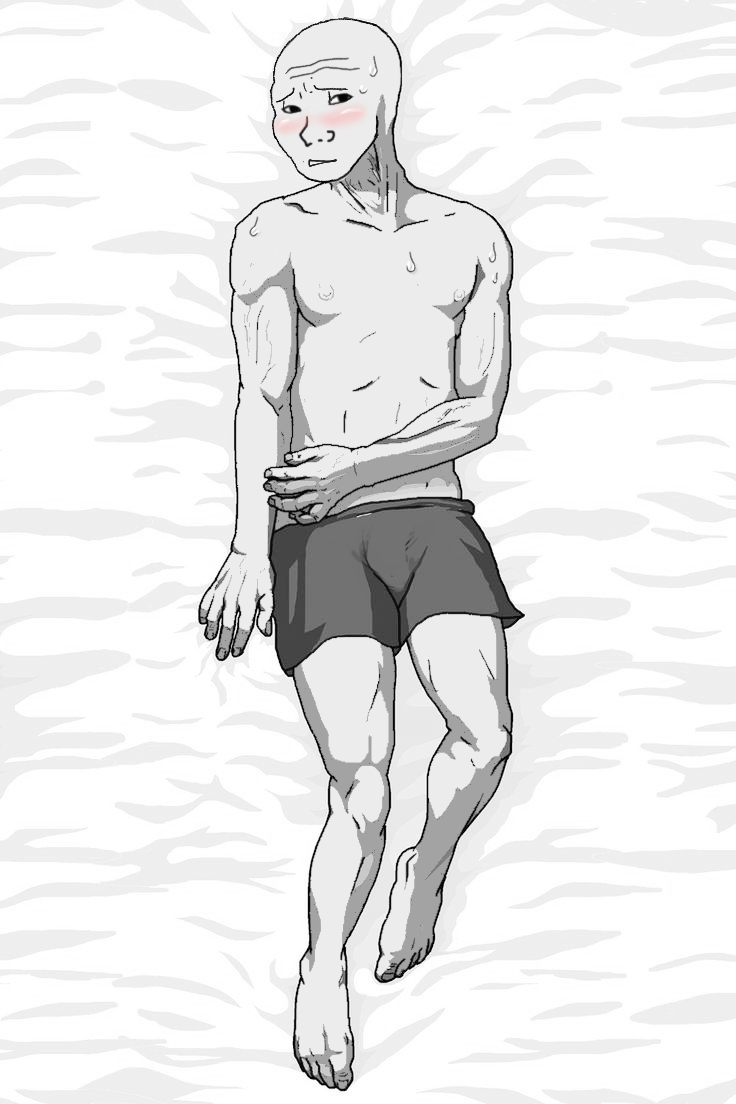
Label: 5_Wojak_with_Background